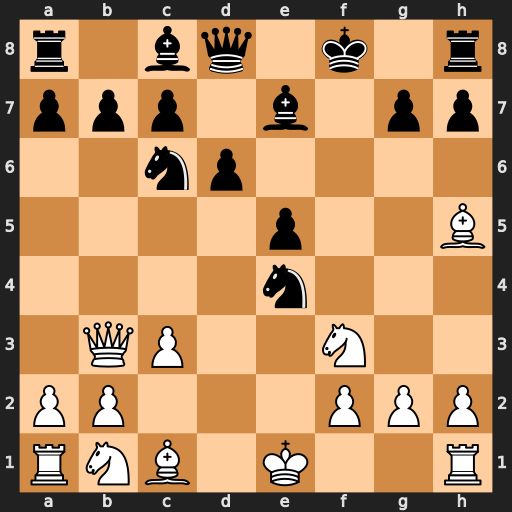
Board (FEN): r1bq1k1r/ppp1b1pp/2np4/4p2B/4n3/1QP2N2/PP3PPP/RNB1K2R
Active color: w
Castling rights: KQ
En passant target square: -
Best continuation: Qf7#